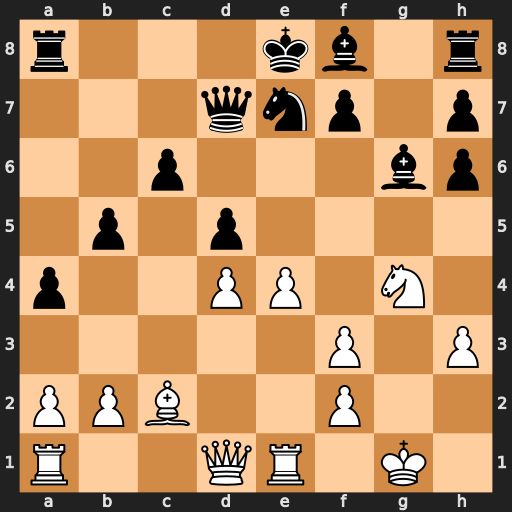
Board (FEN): r3kb1r/3qnp1p/2p3bp/1p1p4/p2PP1N1/5P1P/PPB2P2/R2QR1K1
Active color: w
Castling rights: kq
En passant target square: -
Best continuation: Nf6+ Kd8 Nxd7